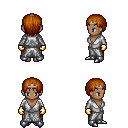
a pixel art fantasy rpg character, female body template, human, dark skin, white robe, robe skirt, brunette plain hairstyle, silver tiara, gold gloves, metal boots, four views (front, back, left, right), 2x2 character sprite sheet, small pixel art, hard edges, no anti-aliasing